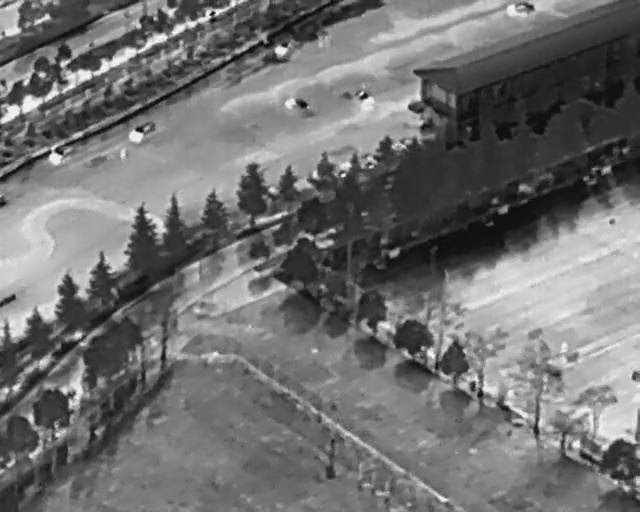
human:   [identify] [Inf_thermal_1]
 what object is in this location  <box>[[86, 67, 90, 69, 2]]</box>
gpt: <ref>1 medium person at the right</ref>